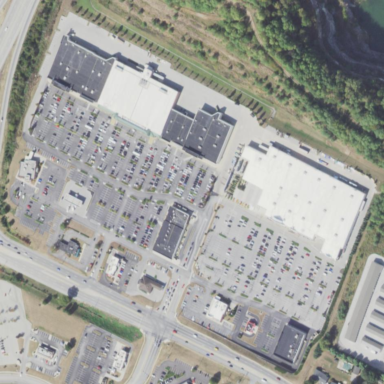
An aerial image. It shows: Retail area.